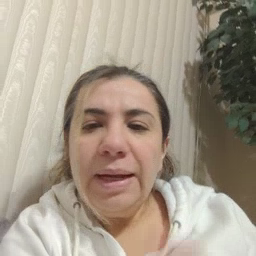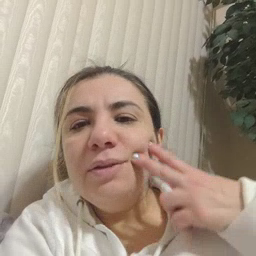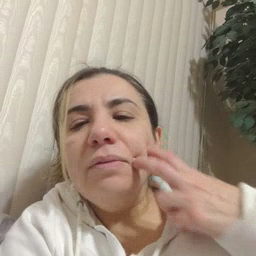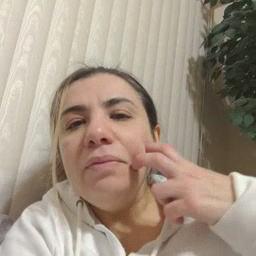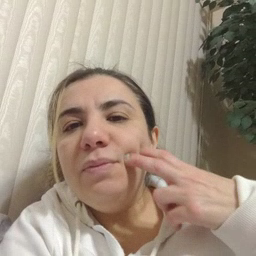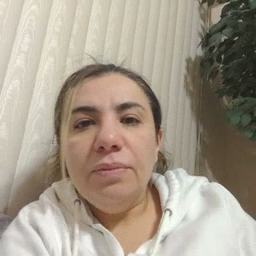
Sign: gum